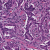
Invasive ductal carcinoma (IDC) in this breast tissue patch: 1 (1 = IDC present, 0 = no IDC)